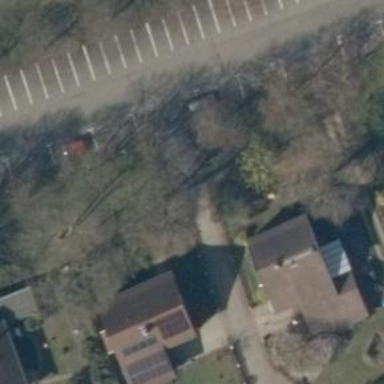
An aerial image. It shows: Living street.